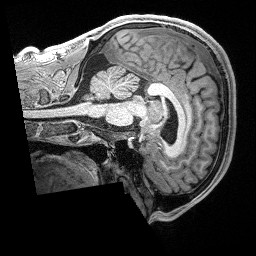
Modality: T1w
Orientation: sagittal
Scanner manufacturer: siemens
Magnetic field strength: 3 T
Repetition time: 2.4 s
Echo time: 0.00122 s